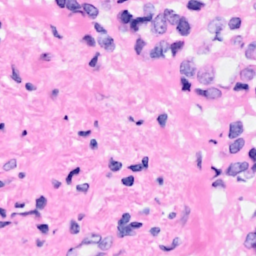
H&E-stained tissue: Breast